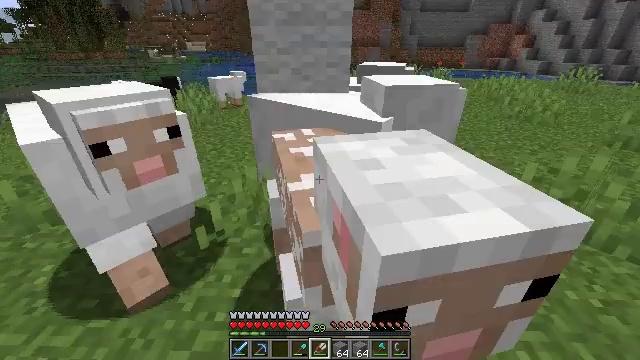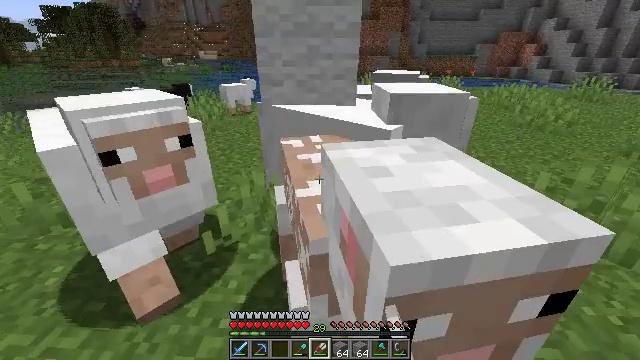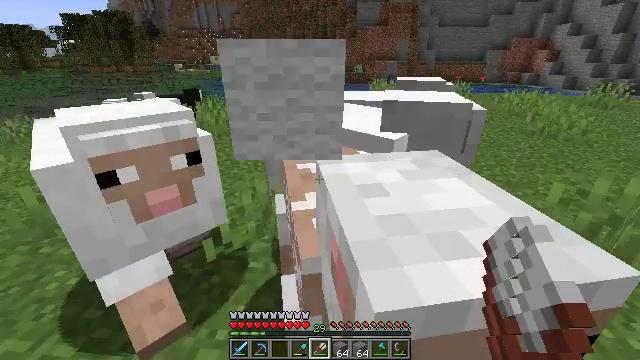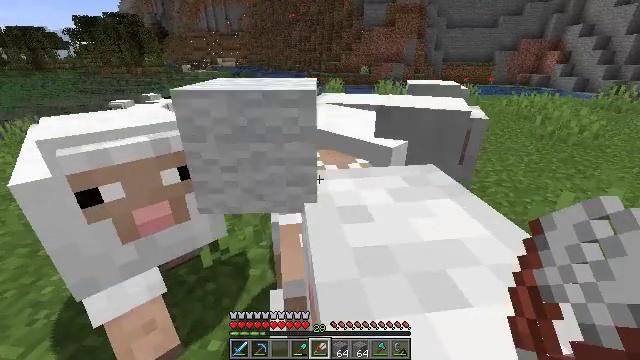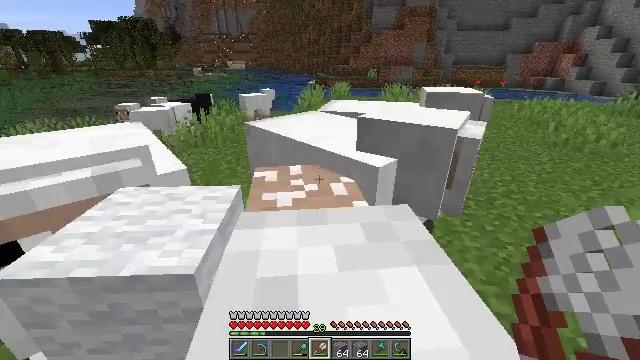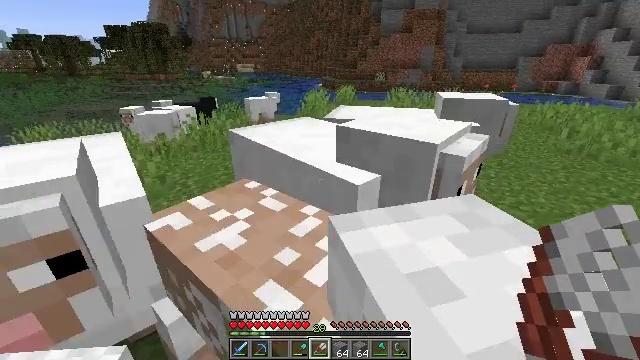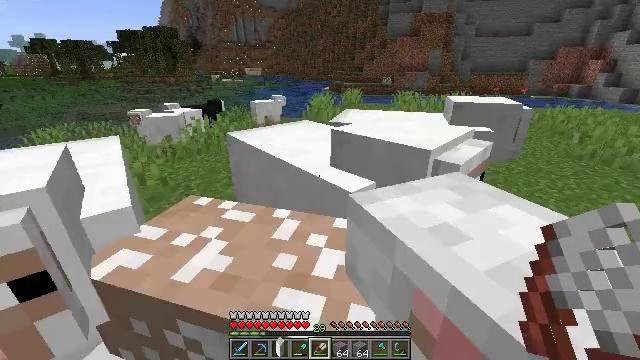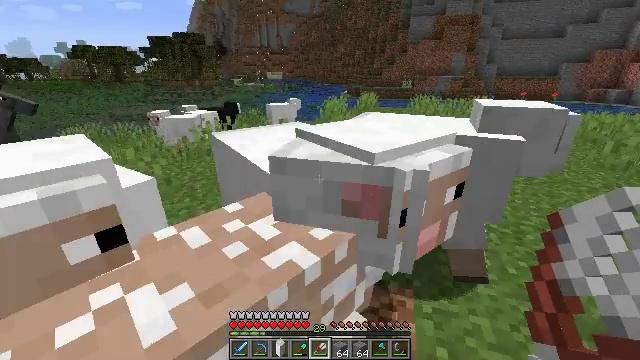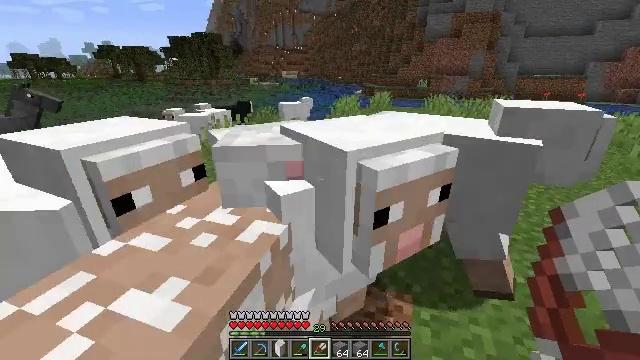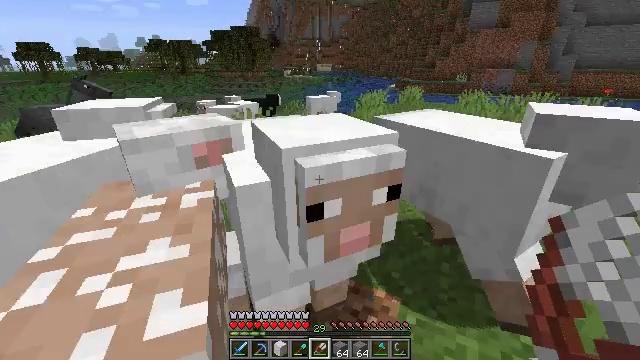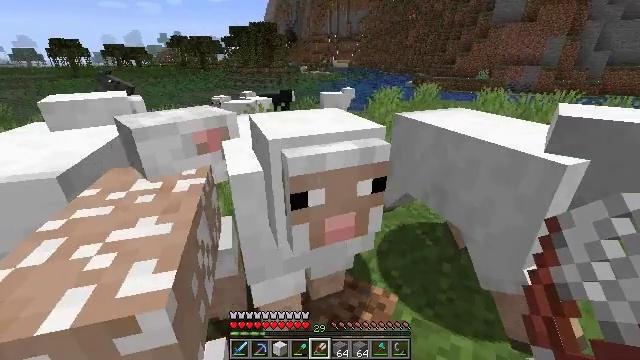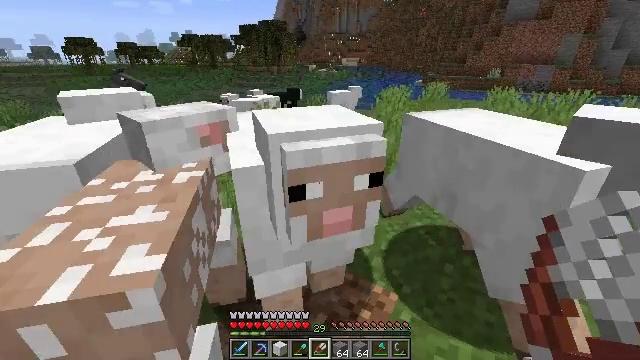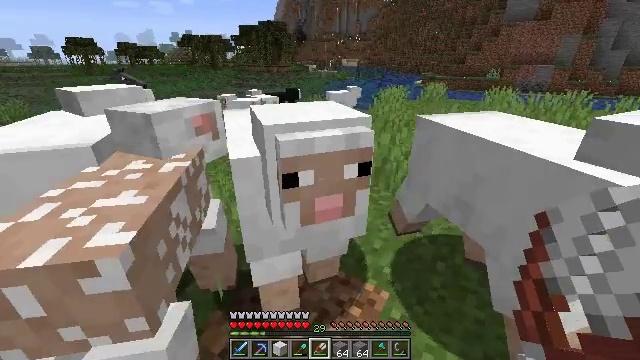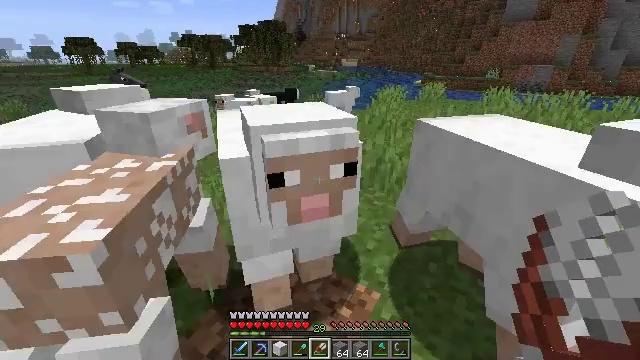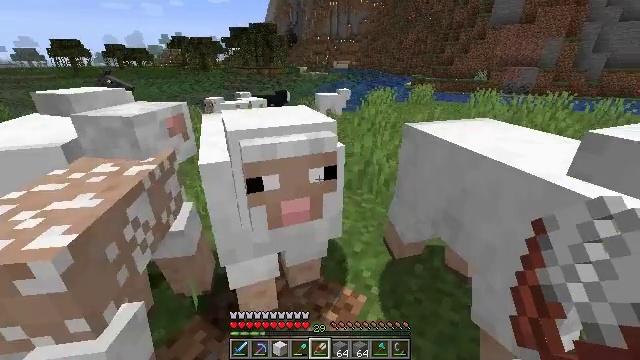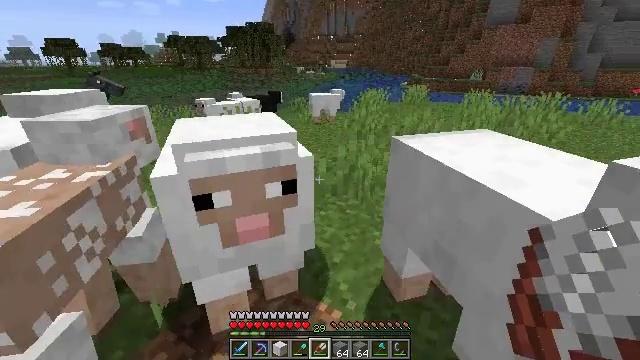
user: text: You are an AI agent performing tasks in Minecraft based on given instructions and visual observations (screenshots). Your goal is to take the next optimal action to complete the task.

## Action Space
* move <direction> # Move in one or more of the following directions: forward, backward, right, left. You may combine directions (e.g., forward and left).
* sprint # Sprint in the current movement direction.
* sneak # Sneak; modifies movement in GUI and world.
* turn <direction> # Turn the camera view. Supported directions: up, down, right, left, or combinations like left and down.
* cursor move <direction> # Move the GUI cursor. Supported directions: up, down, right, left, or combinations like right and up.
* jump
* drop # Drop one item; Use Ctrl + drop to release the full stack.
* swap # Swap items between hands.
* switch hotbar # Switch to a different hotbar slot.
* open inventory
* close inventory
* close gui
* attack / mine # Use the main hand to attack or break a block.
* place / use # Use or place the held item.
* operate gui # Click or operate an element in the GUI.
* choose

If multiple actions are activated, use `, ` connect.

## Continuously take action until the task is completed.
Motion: motion action
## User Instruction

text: Hunt a sheep.
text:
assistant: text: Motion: turn left and up
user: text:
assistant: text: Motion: move forward and move right, turn left and up
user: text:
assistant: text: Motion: move forward and move right, turn left
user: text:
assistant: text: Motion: move forward and move right, turn left
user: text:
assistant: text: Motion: move forward and move right, turn left
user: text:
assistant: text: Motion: move forward and move right, turn left
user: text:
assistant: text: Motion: move forward and move right, turn left
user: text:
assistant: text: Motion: move right, turn left, use / place
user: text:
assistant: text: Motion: turn left and down, use / place
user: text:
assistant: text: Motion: turn left, use / place
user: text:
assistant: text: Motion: turn left, use / place
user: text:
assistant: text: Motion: use / place
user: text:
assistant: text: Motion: move right, use / place
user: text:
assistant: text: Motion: move forward and move right, turn right, use / place
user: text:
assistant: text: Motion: move forward and move right, use / place
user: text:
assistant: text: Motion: move forward and move right, turn right, use / place
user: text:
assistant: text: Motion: move forward and move right, turn right, use / place
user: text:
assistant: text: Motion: move forward and move right, turn right, use / place
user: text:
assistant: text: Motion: move right, turn right and down, use / place
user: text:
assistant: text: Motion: turn right and down, use / place
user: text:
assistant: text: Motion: use / place
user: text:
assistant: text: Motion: turn left and down, use / place
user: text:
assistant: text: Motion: turn left, use / place
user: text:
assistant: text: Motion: turn left and up
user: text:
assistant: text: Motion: turn left and up
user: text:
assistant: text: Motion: turn left
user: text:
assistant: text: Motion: turn right
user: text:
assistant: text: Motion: turn right and down
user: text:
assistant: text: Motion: turn right and down
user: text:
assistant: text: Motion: turn right and down